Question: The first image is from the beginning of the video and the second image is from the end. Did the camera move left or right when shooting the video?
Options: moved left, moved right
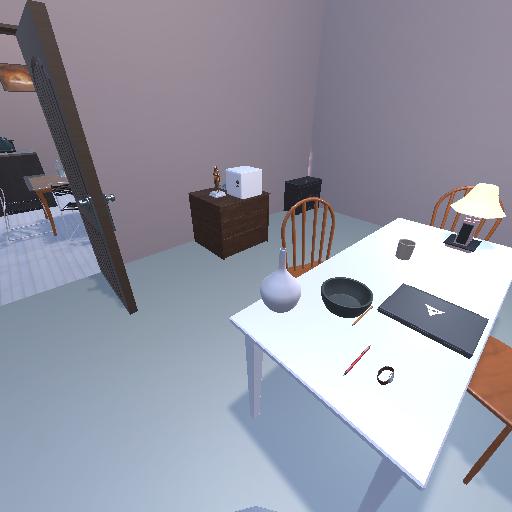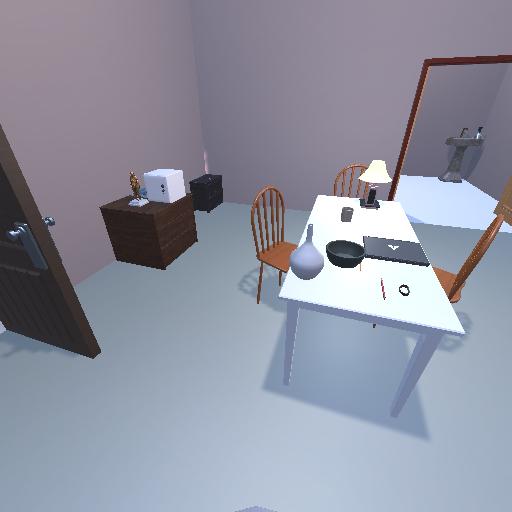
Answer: moved left